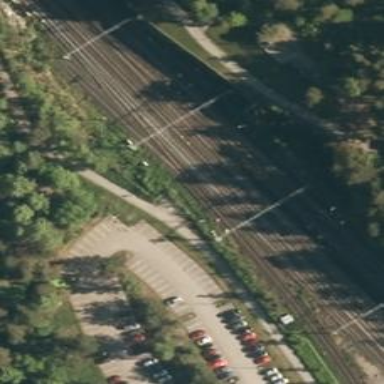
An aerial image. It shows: Railway crossing.